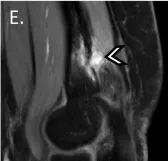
Contrast-enhanced T1-weighted MR images of desmoid tumor before and after MR-HIFU treatment. (E) Tumor at 10 months post MR-HIFU.
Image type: radiology (mri)